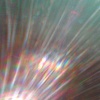
Label: sunburn